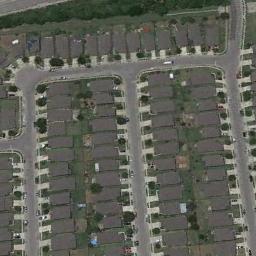
Label: residential